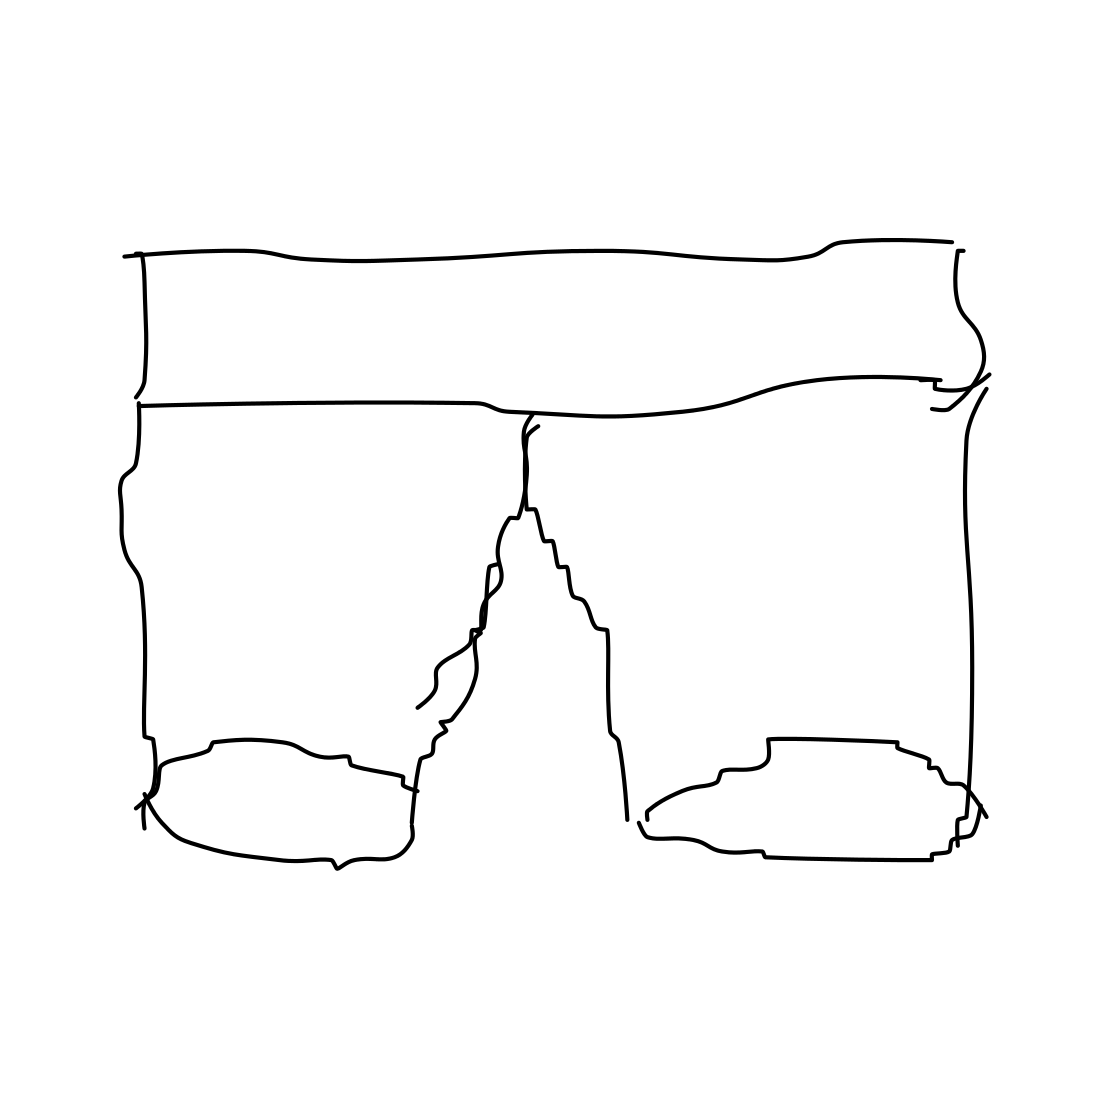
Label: trousers